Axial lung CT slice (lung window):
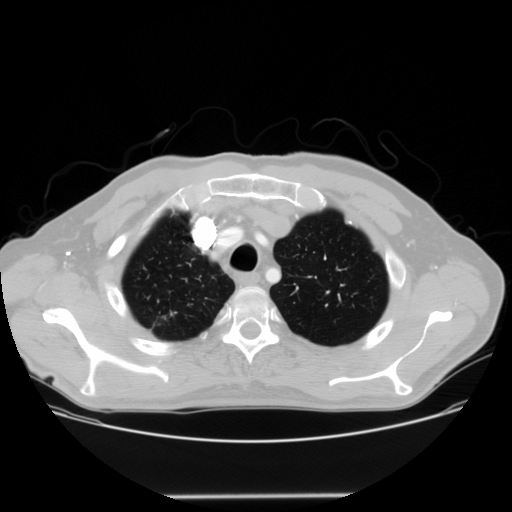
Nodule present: no